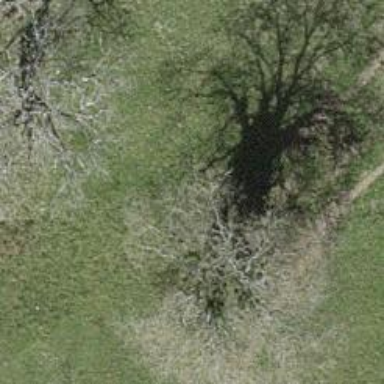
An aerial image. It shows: Beautiful tree in nature.